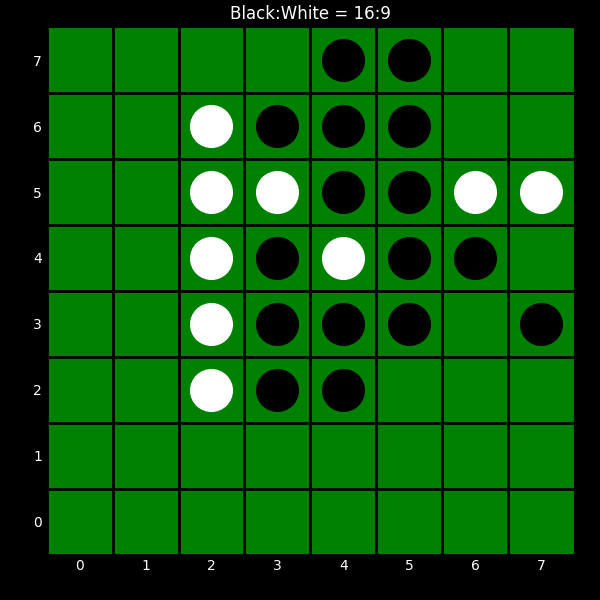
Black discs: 16
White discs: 9